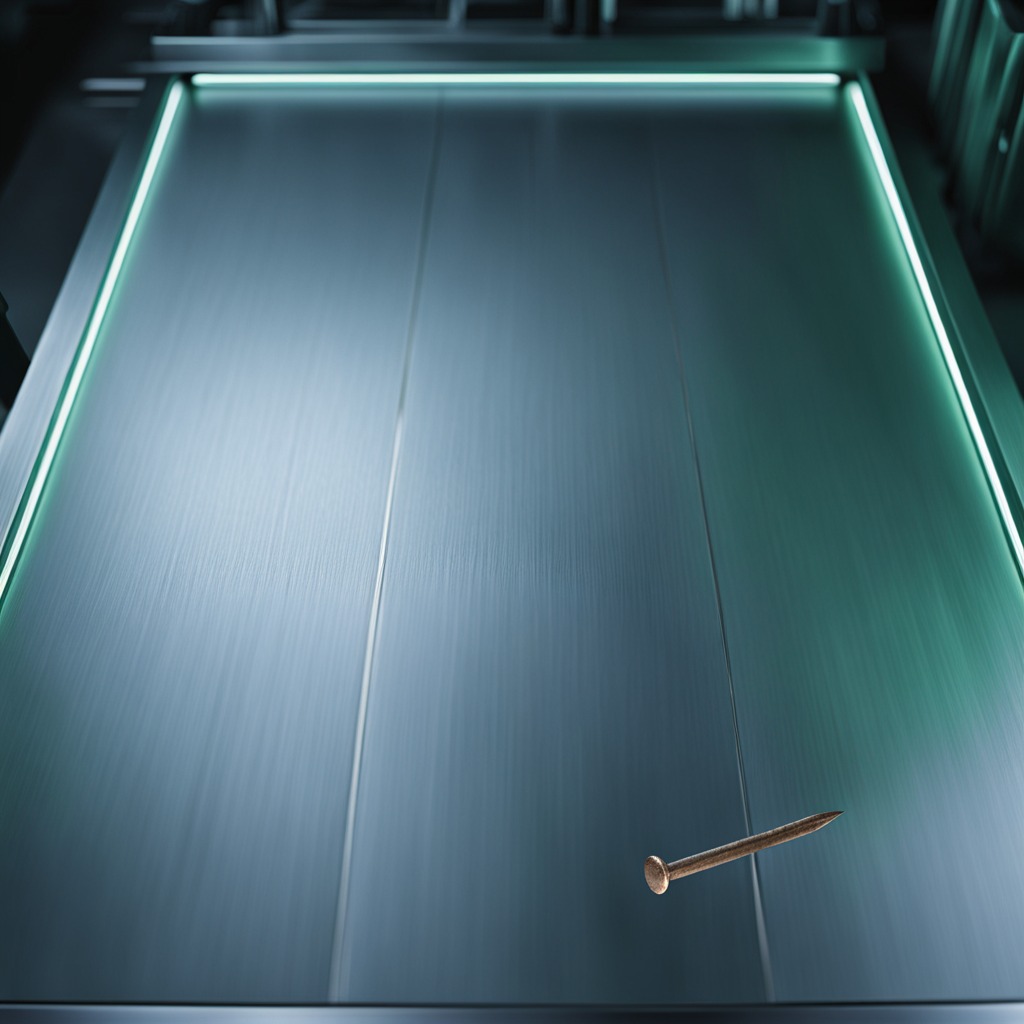
A nail is lying on the metal table.